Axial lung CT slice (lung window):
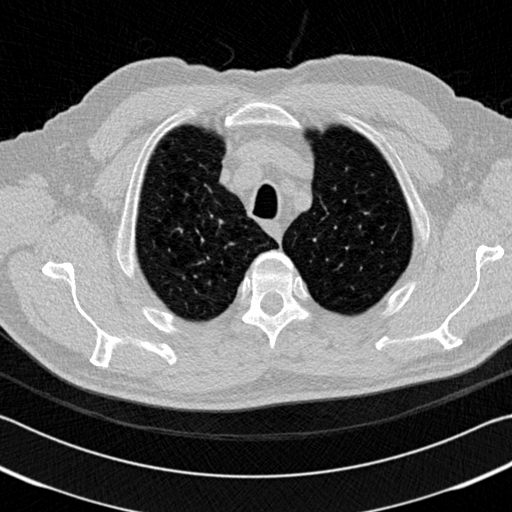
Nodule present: no